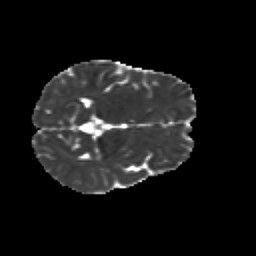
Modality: MD
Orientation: axial
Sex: female
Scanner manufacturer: siemens
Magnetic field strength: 3 T
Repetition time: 5 s
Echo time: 0.071 s